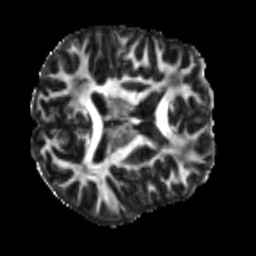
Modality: FA
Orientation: axial
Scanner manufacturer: siemens
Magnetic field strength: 3 T
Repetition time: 4 s
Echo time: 0.0594 s